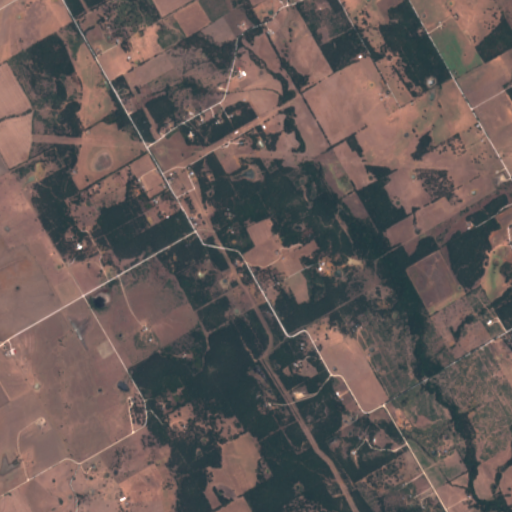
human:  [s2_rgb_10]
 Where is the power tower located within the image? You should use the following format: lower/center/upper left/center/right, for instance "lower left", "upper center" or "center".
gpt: The power tower is located in the upper right of the image.
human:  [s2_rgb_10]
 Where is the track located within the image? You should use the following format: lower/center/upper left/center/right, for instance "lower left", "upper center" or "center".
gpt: There is no track in the image.